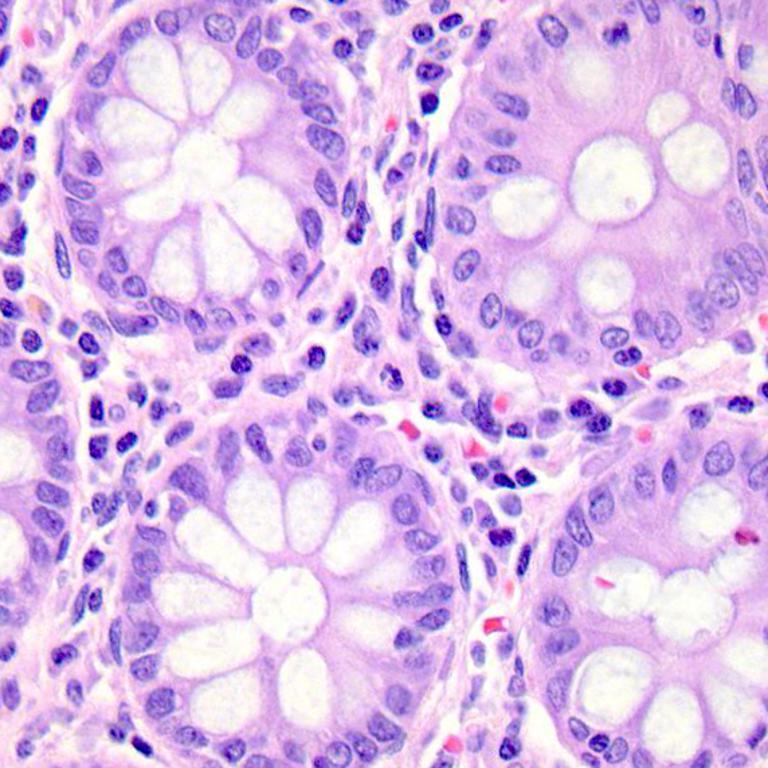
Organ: colon
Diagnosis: benign